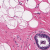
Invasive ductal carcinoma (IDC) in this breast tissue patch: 0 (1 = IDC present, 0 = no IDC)